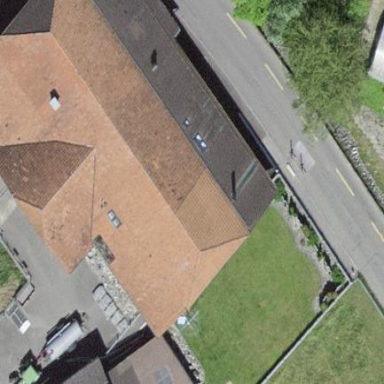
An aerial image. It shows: Farm building.